Question: I can't get the bottom row below to center, specifically the columns with integers.

'''
<?xml version="1.0" encoding="utf-8"?>
<LinearLayout xmlns:android="http://schemas.android.com/apk/res/android"
android:id="@+id/Row"
android:layout_width="fill_parent"
android:layout_height="wrap_content"
android:layout_gravity="center_vertical"
android:orientation="vertical"
android:padding="10dip" >
<TableLayout
android:layout_width="fill_parent"
android:layout_height="wrap_content" >
<TableRow
android:id="@+id/player_profile"
android:layout_width="fill_parent"
android:layout_height="wrap_content"
android:padding="5dip" >
<TextView
android:id="@+id/player_number"
android:layout_height="wrap_content" />
<TextView
android:id="@+id/player_name"
android:layout_width="fill_parent"
android:layout_height="wrap_content" />
</TableRow>
</TableLayout>
<TableLayout
android:layout_width="fill_parent"
android:layout_height="wrap_content"
android:stretchColumns="1" >
<TableRow
android:id="@+id/statistics_row"
android:layout_width="fill_parent"
android:layout_height="wrap_content"
android:padding="1dip"
android:gravity="center_horizontal">
<TextView
android:id="@+id/statistic_points"
android:layout_width="0dip"
android:layout_height="wrap_content"
android:textAlignment="center"
android:layout_gravity="center_horizontal"
android:layout_weight="1" />
<TextView
android:id="@+id/statistic_rebounds"
android:layout_width="0dip"
android:layout_height="wrap_content"
android:textAlignment="center"
android:layout_gravity="center_horizontal"
android:layout_weight="1" />
<TextView
android:id="@+id/statistic_assists"
android:layout_width="0dip"
android:layout_height="wrap_content"
android:textAlignment="center"
android:layout_gravity="center_horizontal"
android:layout_weight="1" />
<TextView
android:id="@+id/statistic_steals"
android:layout_width="0dip"
android:layout_height="wrap_content"
android:textAlignment="center"
android:layout_gravity="center_horizontal"
android:layout_weight="1" />
<TextView
android:id="@+id/statistic_blocks"
android:layout_width="0dip"
android:layout_height="wrap_content"
android:textAlignment="center"
android:layout_gravity="center_horizontal"
android:layout_weight="1" />
<TextView
android:id="@+id/statistic_turnovers"
android:layout_width="0dip"
android:layout_height="wrap_content"
android:textAlignment="center"
android:layout_gravity="center_horizontal"
android:layout_weight="1" />
</TableRow>
</TableLayout>
</LinearLayout>
'''
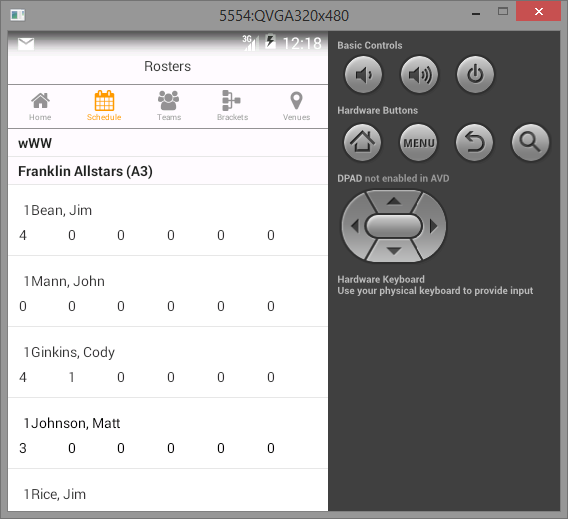
Answer: It's not clear which row you're unhappy with, but realize that there are 2 different gravity attributes. 'layout_gravity' positions the view that it's defined in, while 'gravity' positions items within that view. For layouts, it positions the views within it; for views such as TextViews it positions the text within the view.